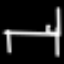
Label: bed